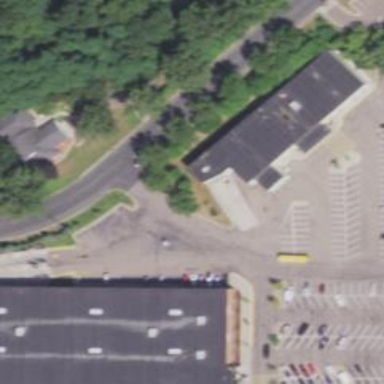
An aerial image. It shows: Commercial building.